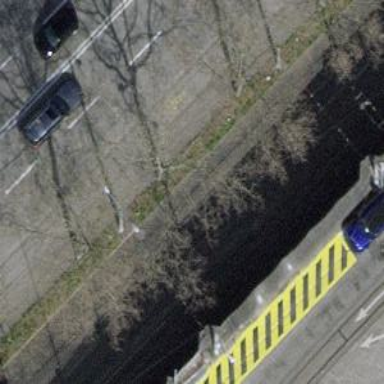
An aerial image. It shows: Tram level crossing on railway.